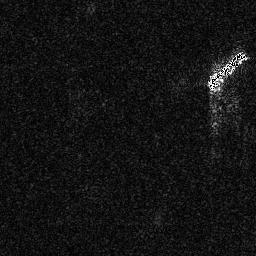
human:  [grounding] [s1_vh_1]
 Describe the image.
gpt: In the satellite image, there is  <ref>1 large ship </ref> <box>[[80, 19, 96, 35, 0]]</box> located at top right.